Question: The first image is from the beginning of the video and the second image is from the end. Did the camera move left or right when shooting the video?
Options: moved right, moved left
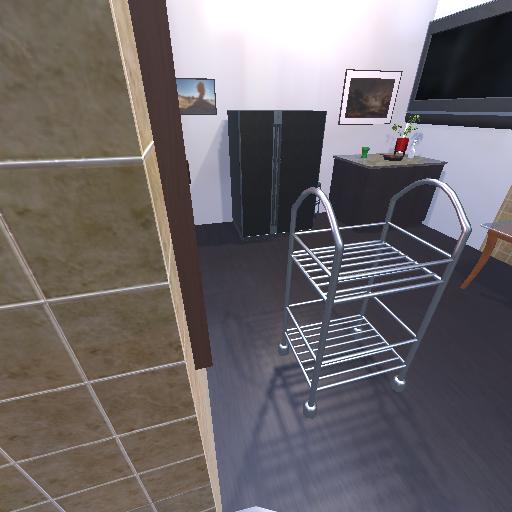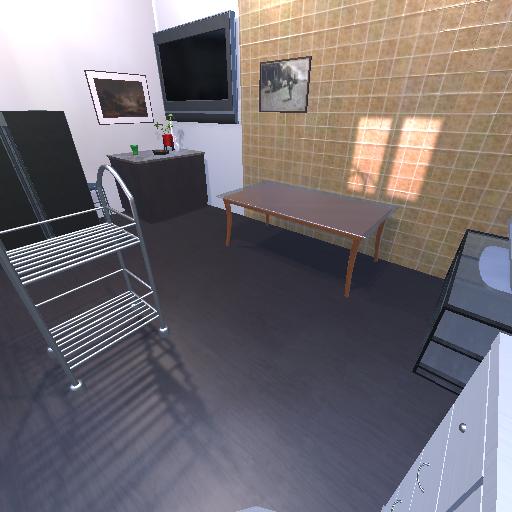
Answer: moved right